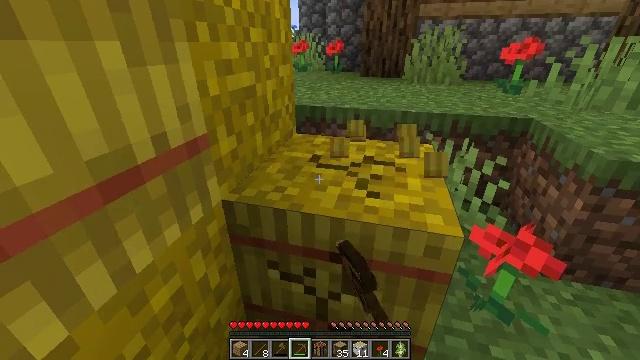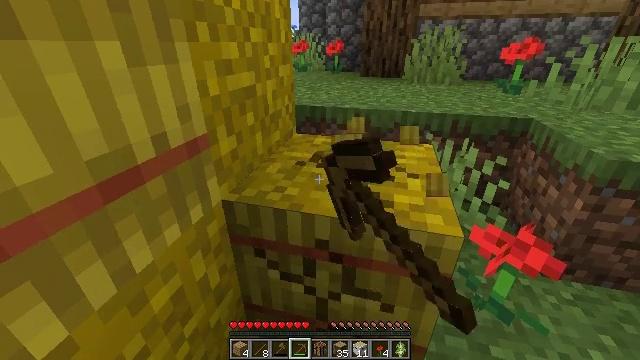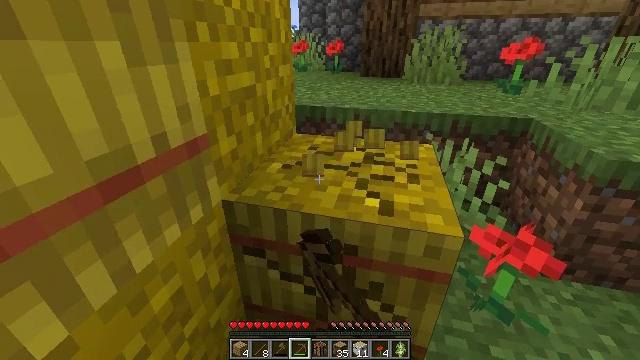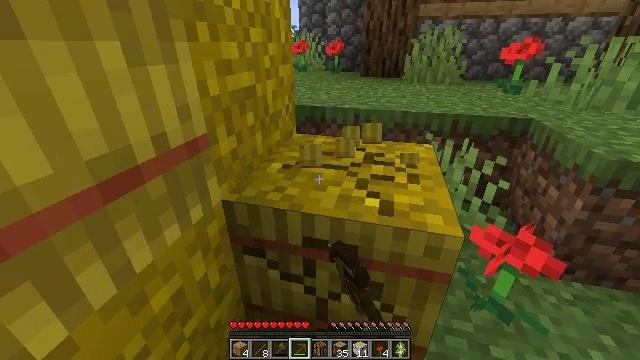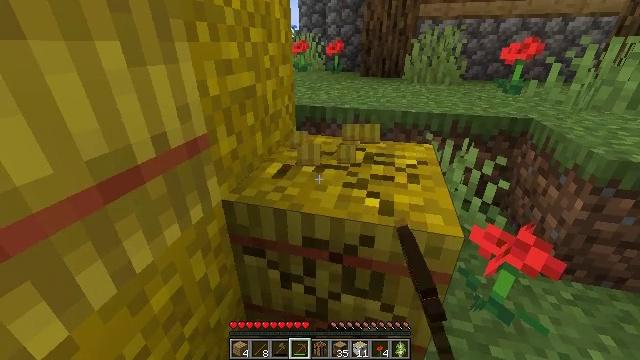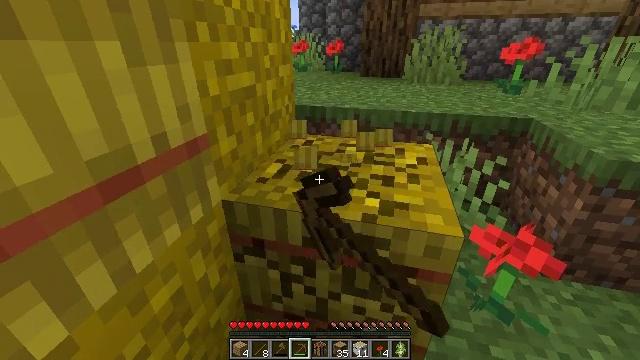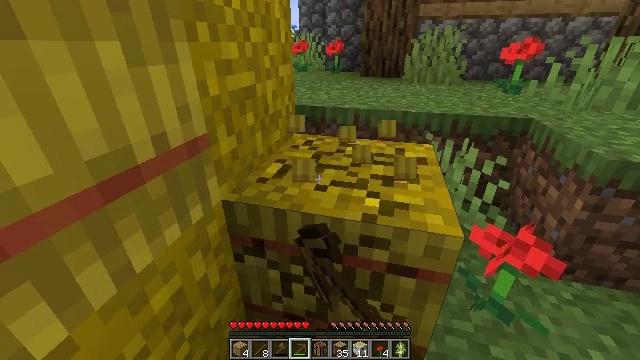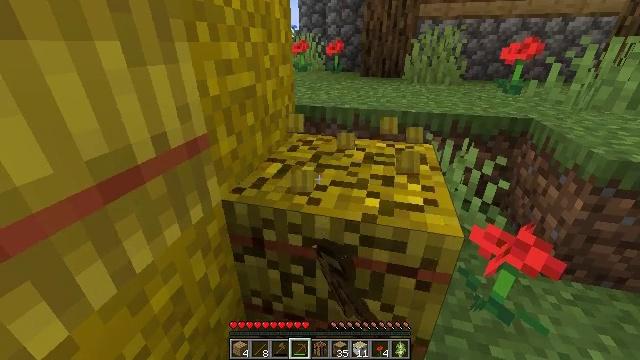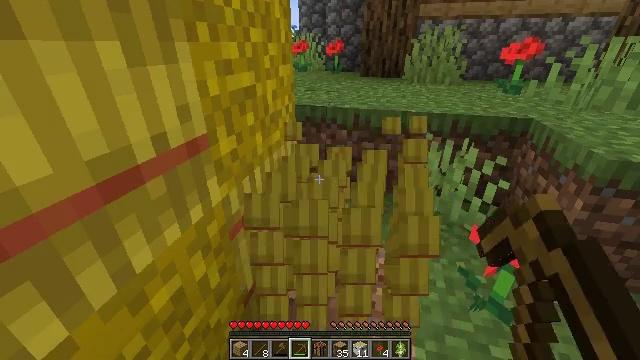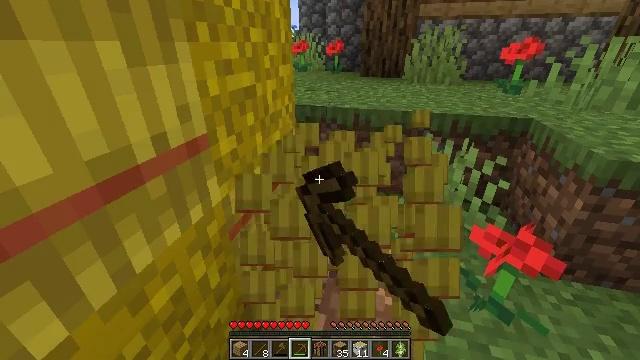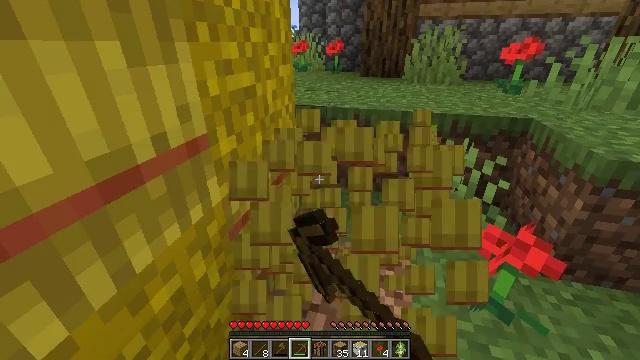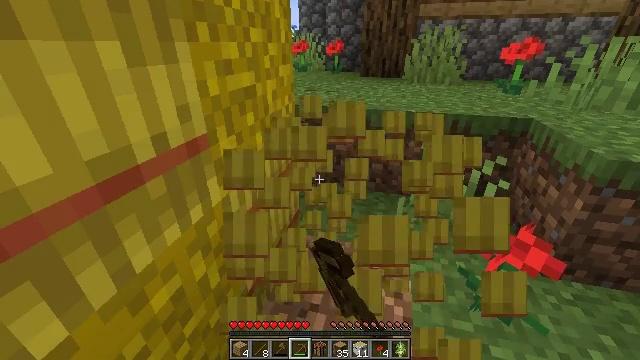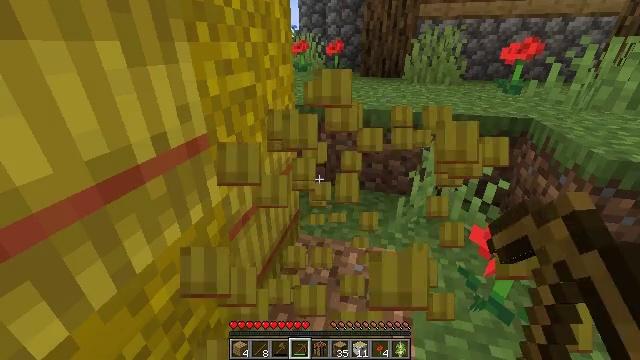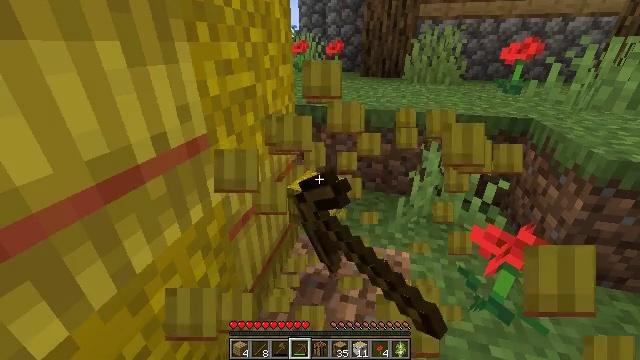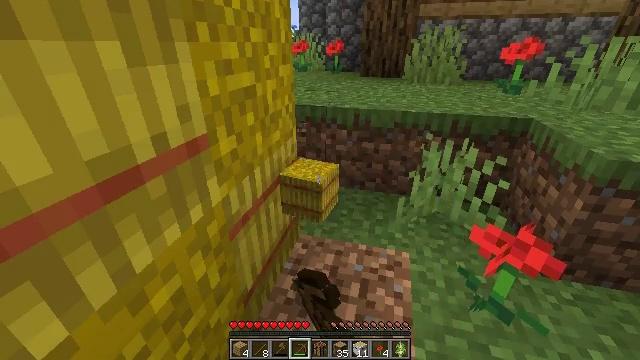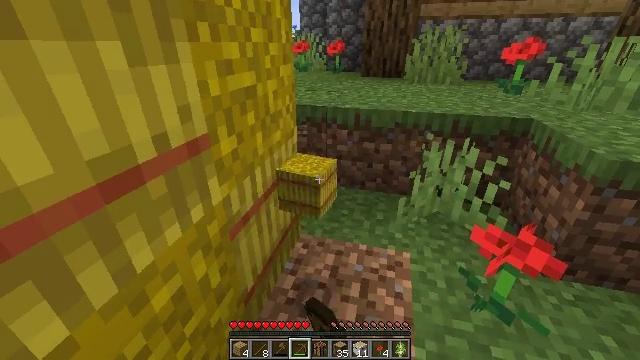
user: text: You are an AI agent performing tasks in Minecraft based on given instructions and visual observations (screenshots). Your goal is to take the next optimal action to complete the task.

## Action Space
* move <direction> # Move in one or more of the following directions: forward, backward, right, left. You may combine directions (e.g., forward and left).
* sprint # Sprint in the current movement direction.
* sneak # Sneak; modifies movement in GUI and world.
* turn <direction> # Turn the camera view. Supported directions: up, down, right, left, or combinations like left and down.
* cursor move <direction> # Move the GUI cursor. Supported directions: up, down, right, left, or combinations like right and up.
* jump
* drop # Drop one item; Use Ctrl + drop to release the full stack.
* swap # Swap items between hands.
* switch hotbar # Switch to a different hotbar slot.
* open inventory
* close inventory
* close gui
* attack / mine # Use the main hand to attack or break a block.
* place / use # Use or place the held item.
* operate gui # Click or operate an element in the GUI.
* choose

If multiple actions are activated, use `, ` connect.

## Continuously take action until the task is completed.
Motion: motion action
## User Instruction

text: Gather hay blocks from the farm.
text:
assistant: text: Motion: attack / mine
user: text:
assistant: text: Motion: attack / mine
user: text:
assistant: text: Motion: attack / mine
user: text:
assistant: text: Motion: attack / mine
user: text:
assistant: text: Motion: attack / mine
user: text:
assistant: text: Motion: attack / mine
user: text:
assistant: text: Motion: attack / mine
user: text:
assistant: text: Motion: attack / mine
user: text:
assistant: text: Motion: attack / mine
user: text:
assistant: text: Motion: attack / mine
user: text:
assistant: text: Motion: attack / mine
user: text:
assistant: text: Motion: attack / mine
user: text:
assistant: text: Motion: attack / mine
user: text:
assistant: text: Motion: attack / mine
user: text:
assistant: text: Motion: attack / mine
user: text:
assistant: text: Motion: attack / mine
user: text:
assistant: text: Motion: turn left and up, attack / mine
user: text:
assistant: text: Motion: turn left and up, attack / mine
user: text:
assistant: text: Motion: turn left and up, attack / mine
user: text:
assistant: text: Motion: turn left and up, attack / mine
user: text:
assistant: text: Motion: turn left and up, attack / mine
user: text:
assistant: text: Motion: attack / mine
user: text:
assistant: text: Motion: attack / mine
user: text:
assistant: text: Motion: attack / mine
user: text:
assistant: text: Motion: attack / mine
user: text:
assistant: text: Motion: attack / mine
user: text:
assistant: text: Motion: attack / mine
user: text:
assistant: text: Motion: attack / mine
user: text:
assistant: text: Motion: attack / mine
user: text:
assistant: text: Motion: attack / mine